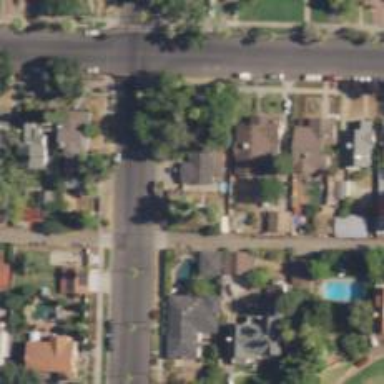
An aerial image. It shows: Alley classified as service road.